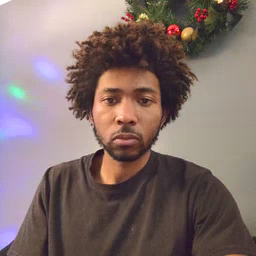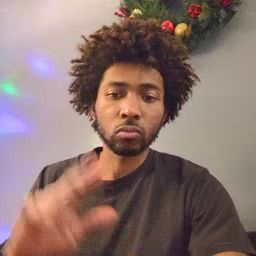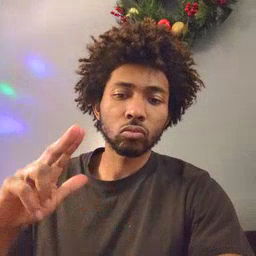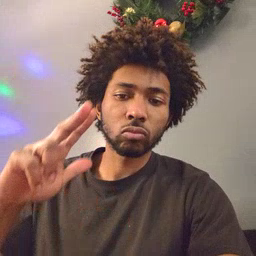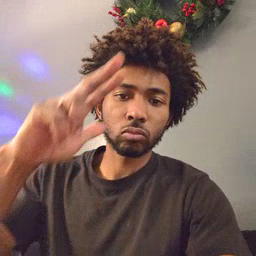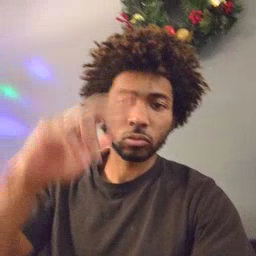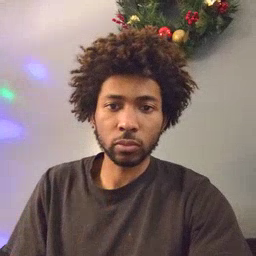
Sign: helicopter